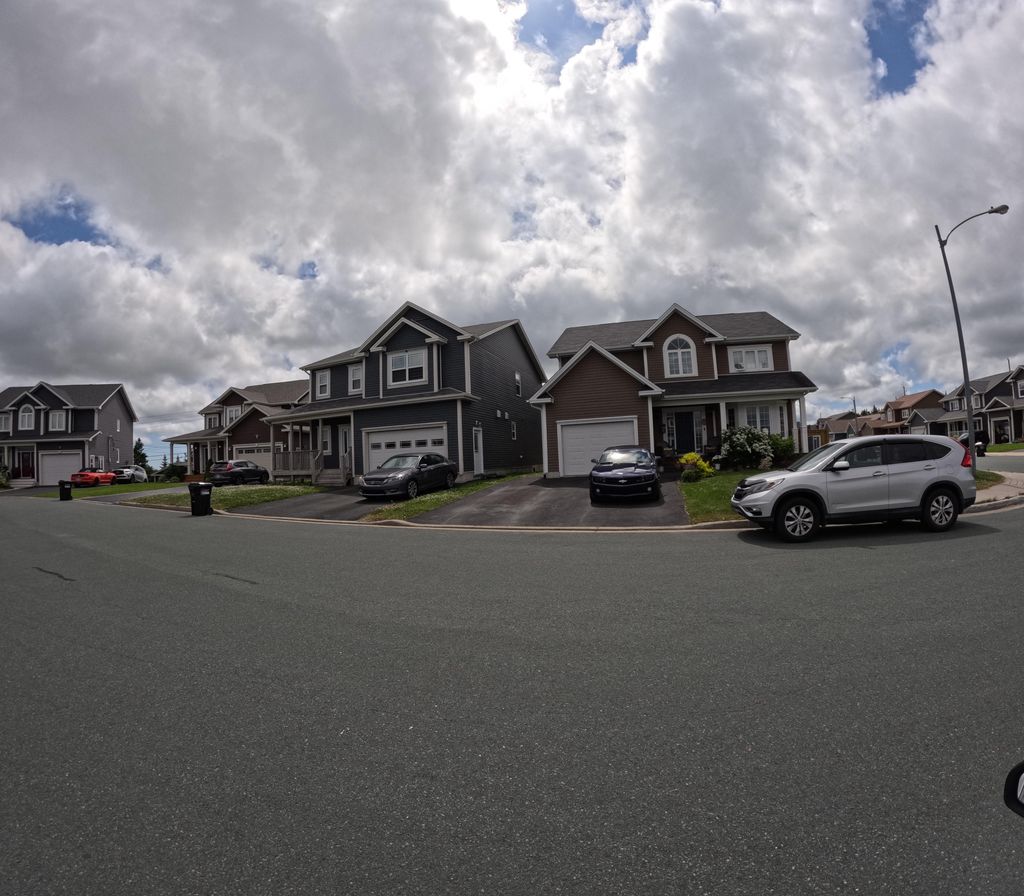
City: st_johns